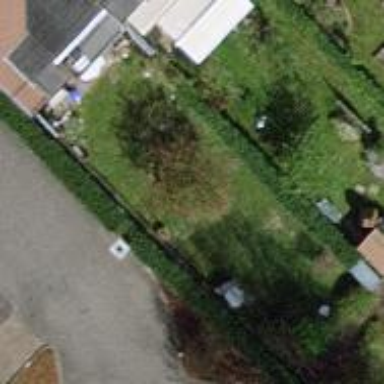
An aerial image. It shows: Garden surrounded by fence.